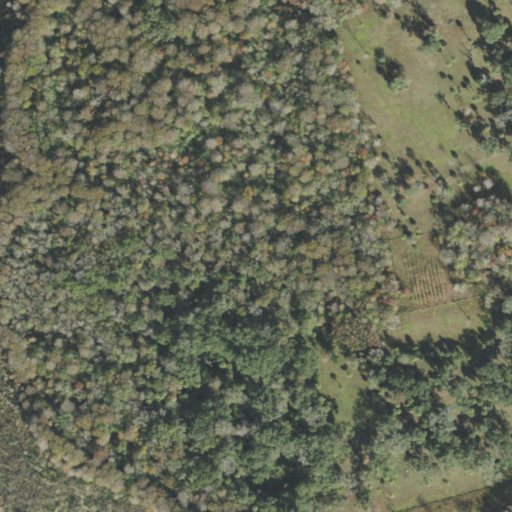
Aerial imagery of island in Florida named Bee Island containing woody wetlands and herbaceous wetlands